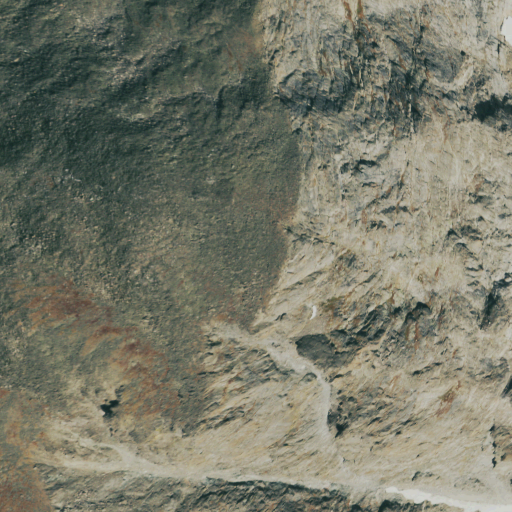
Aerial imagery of mountain in Colorado named Taylor Peak containing grassland, barren land, snow, and shrub